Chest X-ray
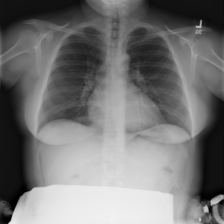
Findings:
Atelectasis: negative
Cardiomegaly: negative
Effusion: negative
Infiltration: negative
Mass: negative
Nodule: negative
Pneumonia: negative
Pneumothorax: positive
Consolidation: negative
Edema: negative
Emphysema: negative
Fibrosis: negative
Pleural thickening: negative
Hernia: negative